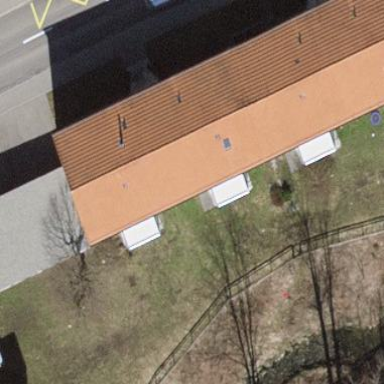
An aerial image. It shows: View of apartment building.